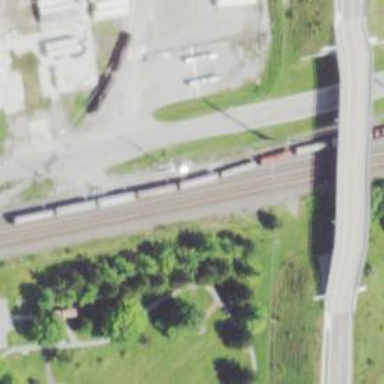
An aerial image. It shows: Disused railway.